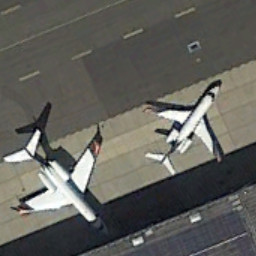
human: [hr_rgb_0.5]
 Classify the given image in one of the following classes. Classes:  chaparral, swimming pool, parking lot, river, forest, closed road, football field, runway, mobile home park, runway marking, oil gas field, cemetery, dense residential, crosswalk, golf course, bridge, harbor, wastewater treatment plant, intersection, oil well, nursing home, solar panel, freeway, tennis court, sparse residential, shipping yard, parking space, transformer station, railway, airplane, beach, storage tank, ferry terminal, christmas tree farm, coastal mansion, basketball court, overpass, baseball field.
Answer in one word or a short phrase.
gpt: airplane